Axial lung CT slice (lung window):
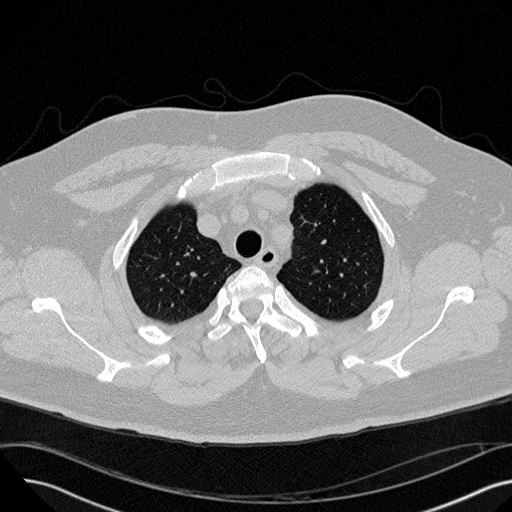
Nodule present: no